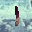
Label: 1